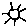
Label: sun